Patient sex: M
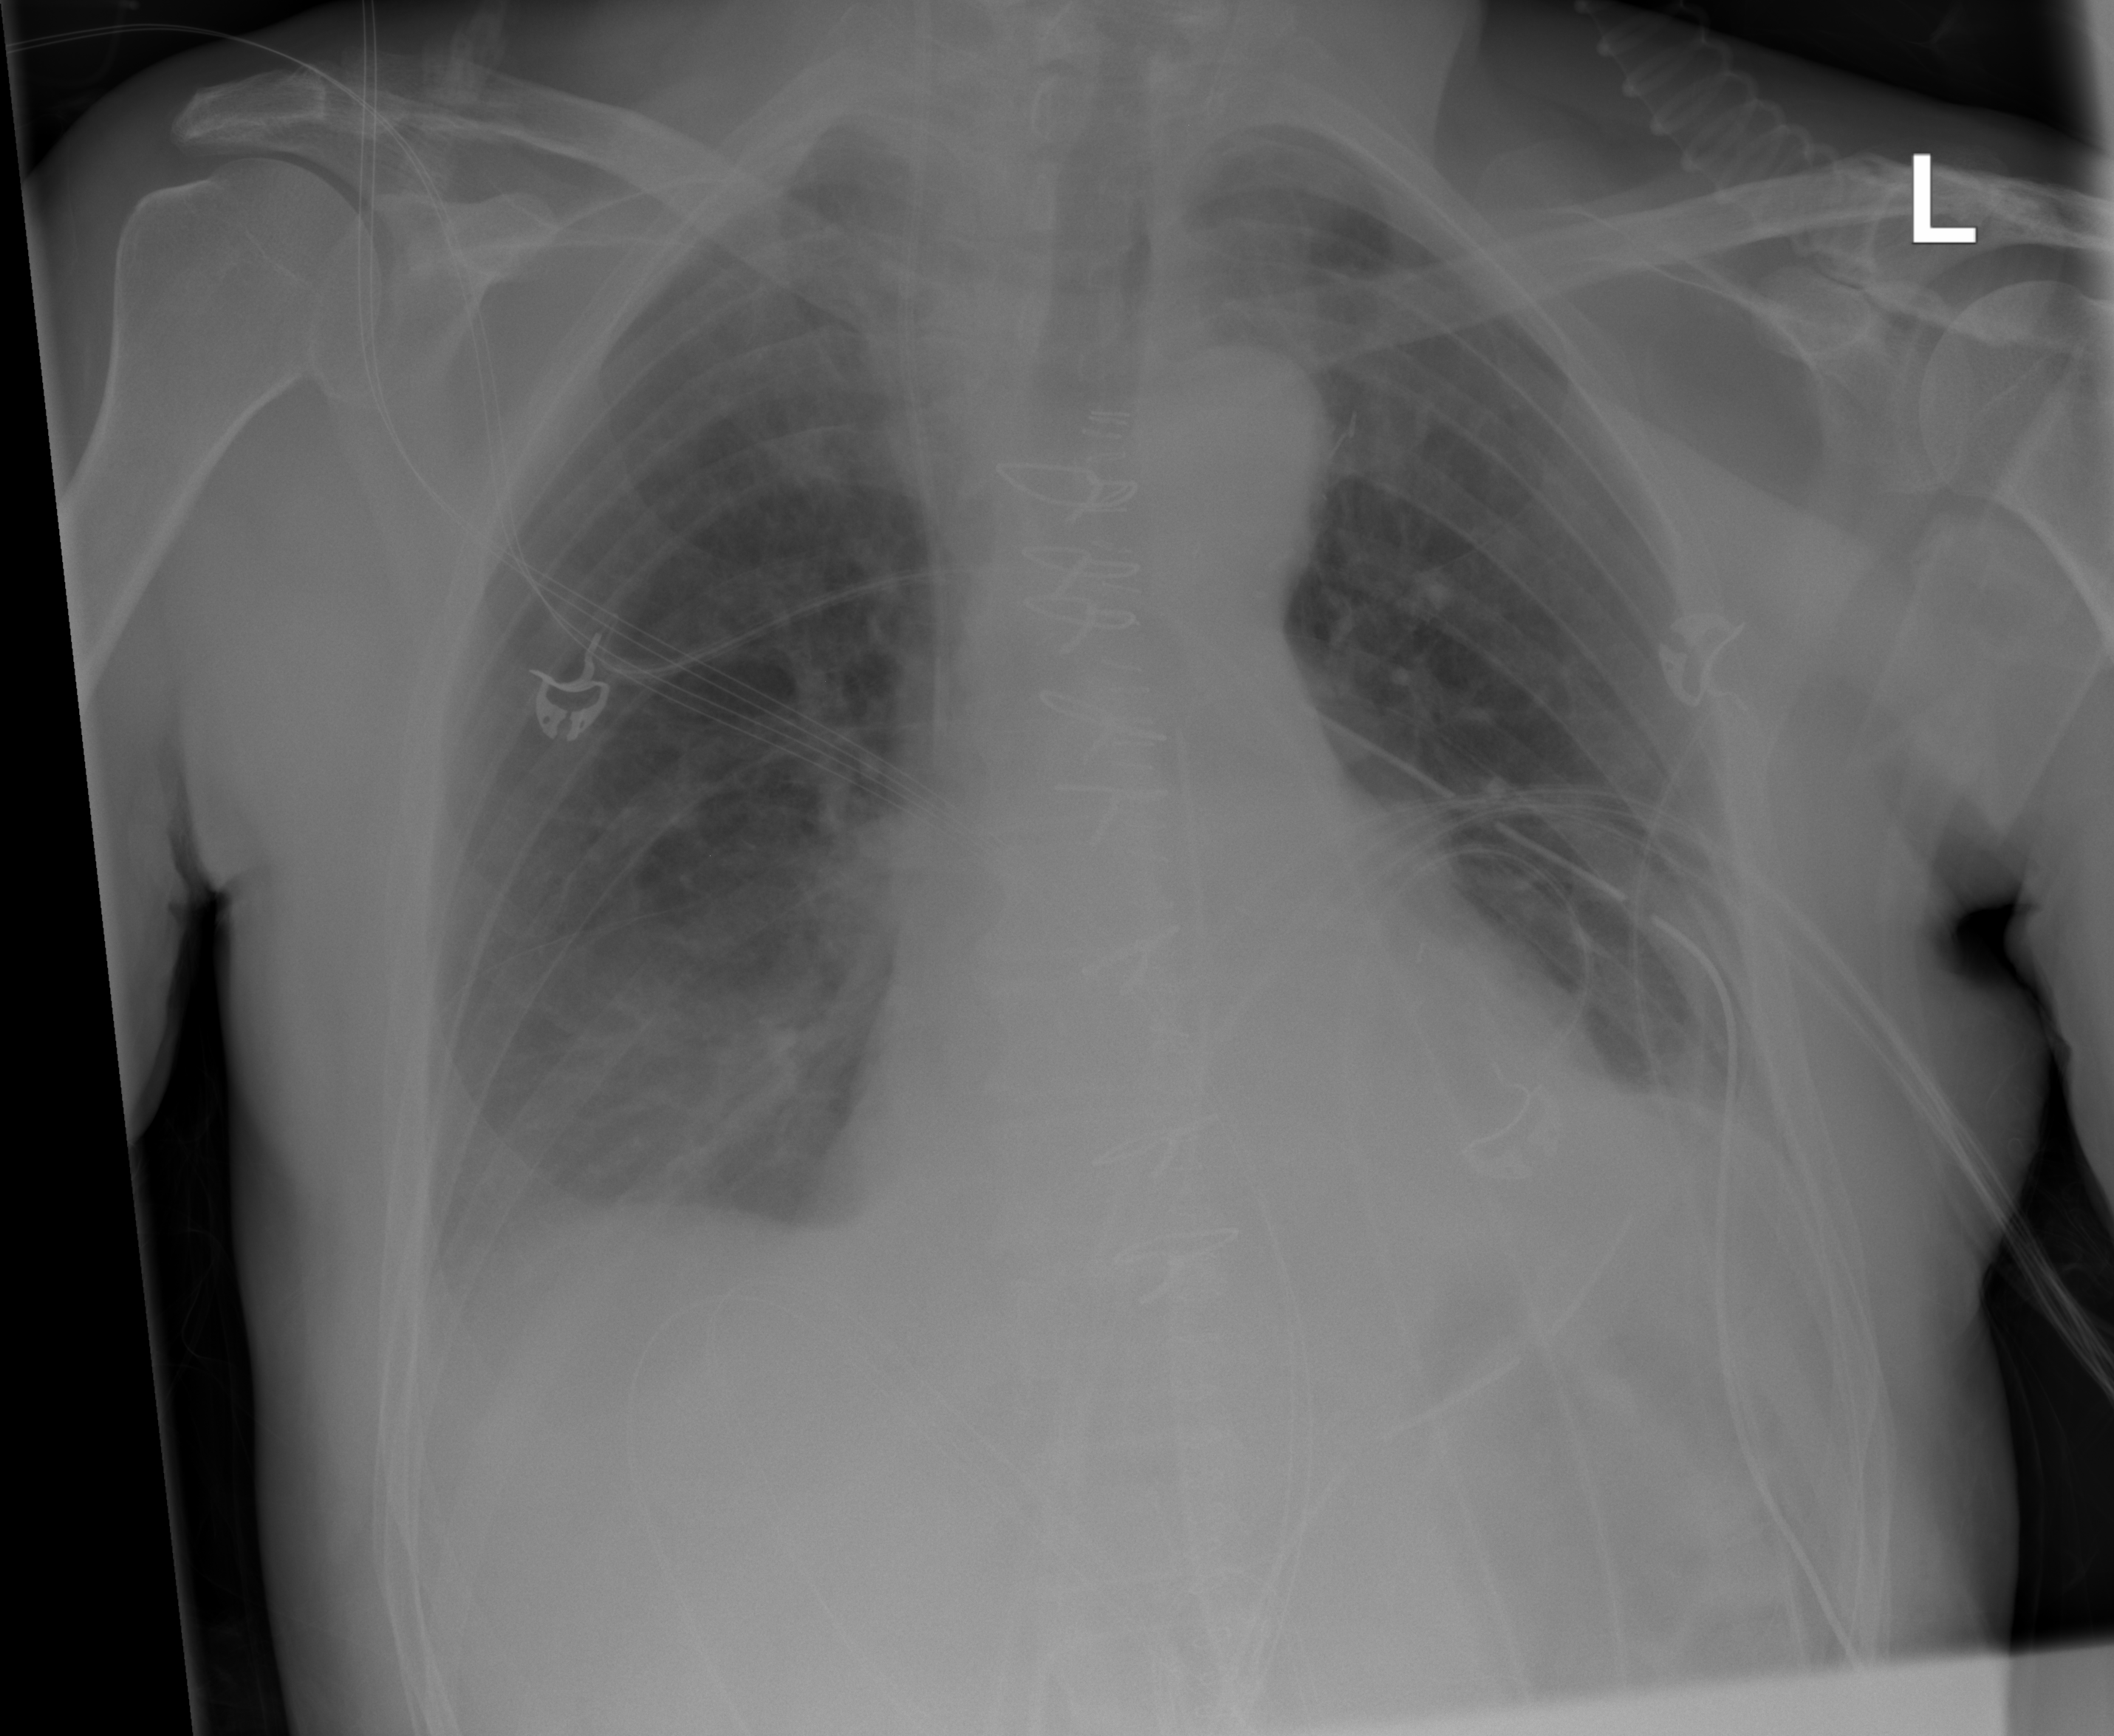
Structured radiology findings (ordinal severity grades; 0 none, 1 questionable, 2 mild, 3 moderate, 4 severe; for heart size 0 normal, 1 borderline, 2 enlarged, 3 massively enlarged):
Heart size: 0
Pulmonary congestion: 0
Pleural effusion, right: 2
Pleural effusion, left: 1
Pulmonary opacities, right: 2
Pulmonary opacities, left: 1
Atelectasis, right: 2
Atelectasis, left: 1